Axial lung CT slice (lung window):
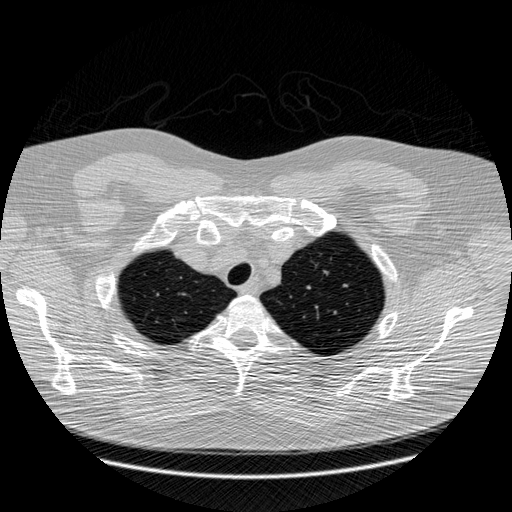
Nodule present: no